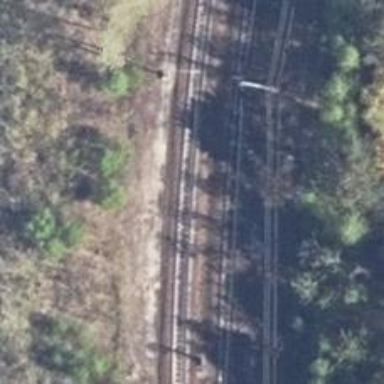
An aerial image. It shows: Abandoned railway with electrified contact line on embankment.